Question: I try to do as instruction at:
<URL>
but it looks like useless.
always reports the same error.
your comment welcome

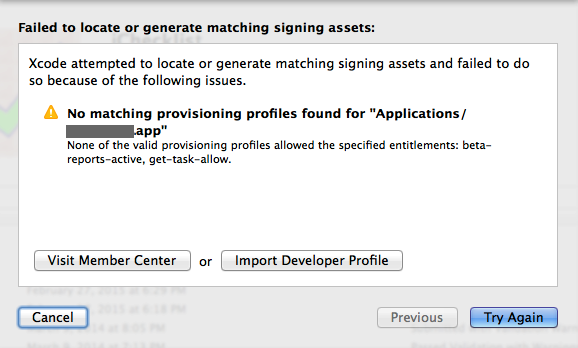
Answer: Extract from: <URL>
No Matching Signing Identity or Provisioning Profiles Found
If a warning message and Fix Issue button appear below the Team pop-up menu in the General pane or in a section of the Capabilities pane in the project editor, read the message and click the Fix Issue button. Xcode may present a series of dialogs asking for more information. For example, a dialog might ask you to select a team for your project, request your development certificate, or register a device. Xcode needs these assets to create your team provisioning profile. If Xcode doesn't resolve the issue, first follow all the steps in Configuring Identity and Team Settings to verify your project configuration.
For iOS apps, connect a device you want to use for development to your Mac and choose it from the Scheme toolbar menu before clicking Fix Issue. (Xcode automatically registers connected devices selected from this menu.) If the device appears in the ineligible list in the menu, read Your iOS Device Isn't Listed or Is Ineligible in the Scheme Toolbar Menu.
Read The Private Key for Your Signing Identity Is Missing if you're missing a private key in your keychain.